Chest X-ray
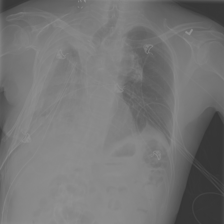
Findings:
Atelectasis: negative
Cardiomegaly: negative
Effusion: negative
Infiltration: negative
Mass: negative
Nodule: negative
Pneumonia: negative
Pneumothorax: negative
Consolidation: negative
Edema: negative
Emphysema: negative
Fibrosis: negative
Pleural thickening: negative
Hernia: negative